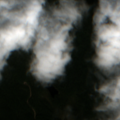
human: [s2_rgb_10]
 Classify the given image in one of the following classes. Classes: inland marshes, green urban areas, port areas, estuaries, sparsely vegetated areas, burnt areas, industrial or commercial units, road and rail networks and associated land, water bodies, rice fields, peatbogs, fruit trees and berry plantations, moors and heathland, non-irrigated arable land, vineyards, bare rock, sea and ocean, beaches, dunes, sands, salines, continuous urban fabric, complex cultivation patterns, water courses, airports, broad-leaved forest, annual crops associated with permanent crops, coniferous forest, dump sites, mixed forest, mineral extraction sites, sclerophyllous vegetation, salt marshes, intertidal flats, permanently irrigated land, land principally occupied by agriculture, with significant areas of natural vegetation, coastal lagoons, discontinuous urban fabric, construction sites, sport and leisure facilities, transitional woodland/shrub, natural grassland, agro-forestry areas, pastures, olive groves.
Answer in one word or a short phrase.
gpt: coniferous forest, mixed forest